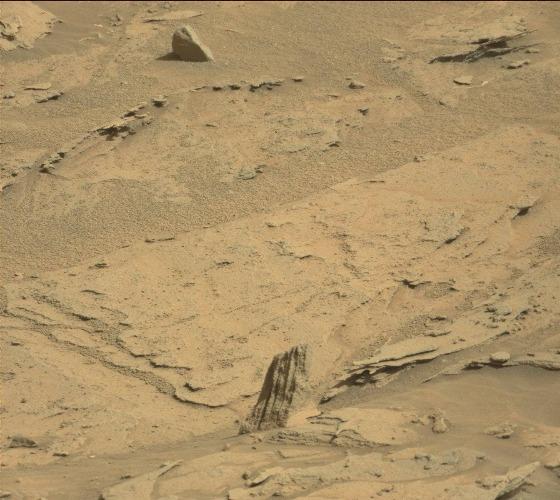
Terrain classes present: Bedrock, Gravel / Sand / Soil, Rock, Shadow